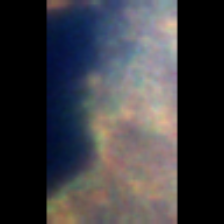
Taxon: Unknown_full_image
Group: Unknown